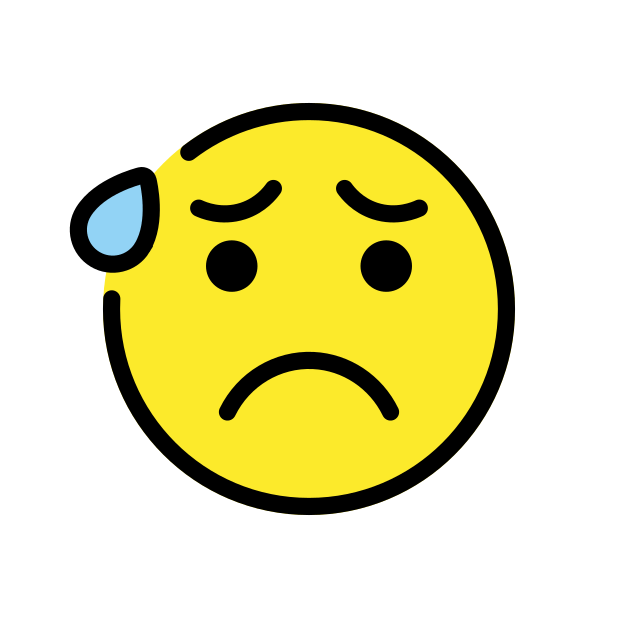
anxious face with sweat